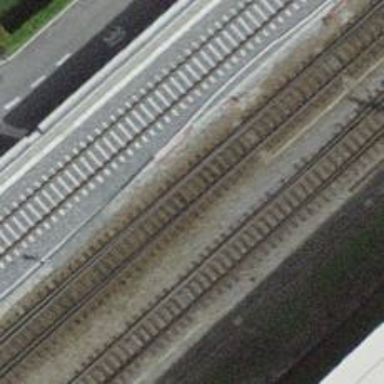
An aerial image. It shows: Railway switch.